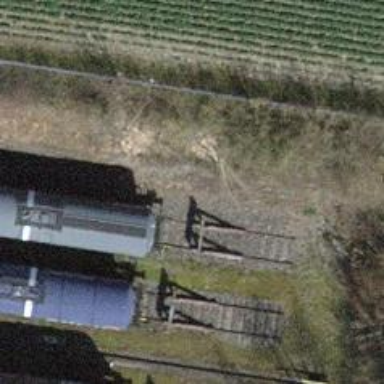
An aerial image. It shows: Railway buffer stop.